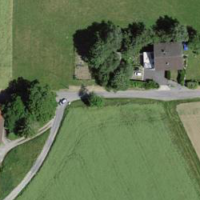
EUNIS habitat code: 55
Species observed at this site:
Fraxinus excelsior